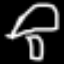
Label: mushroom